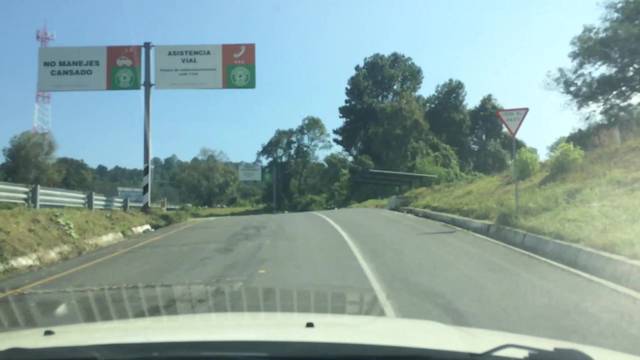
Region: Mexico
Coordinates: 19.204, -100.1